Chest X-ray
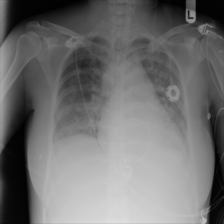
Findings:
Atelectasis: positive
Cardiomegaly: positive
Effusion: negative
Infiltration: positive
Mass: negative
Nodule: negative
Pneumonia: negative
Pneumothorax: negative
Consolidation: negative
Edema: negative
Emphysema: negative
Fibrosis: negative
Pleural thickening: negative
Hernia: negative